Field crop: maize
Growth stage: 2
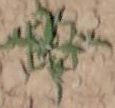
Species: atriplex